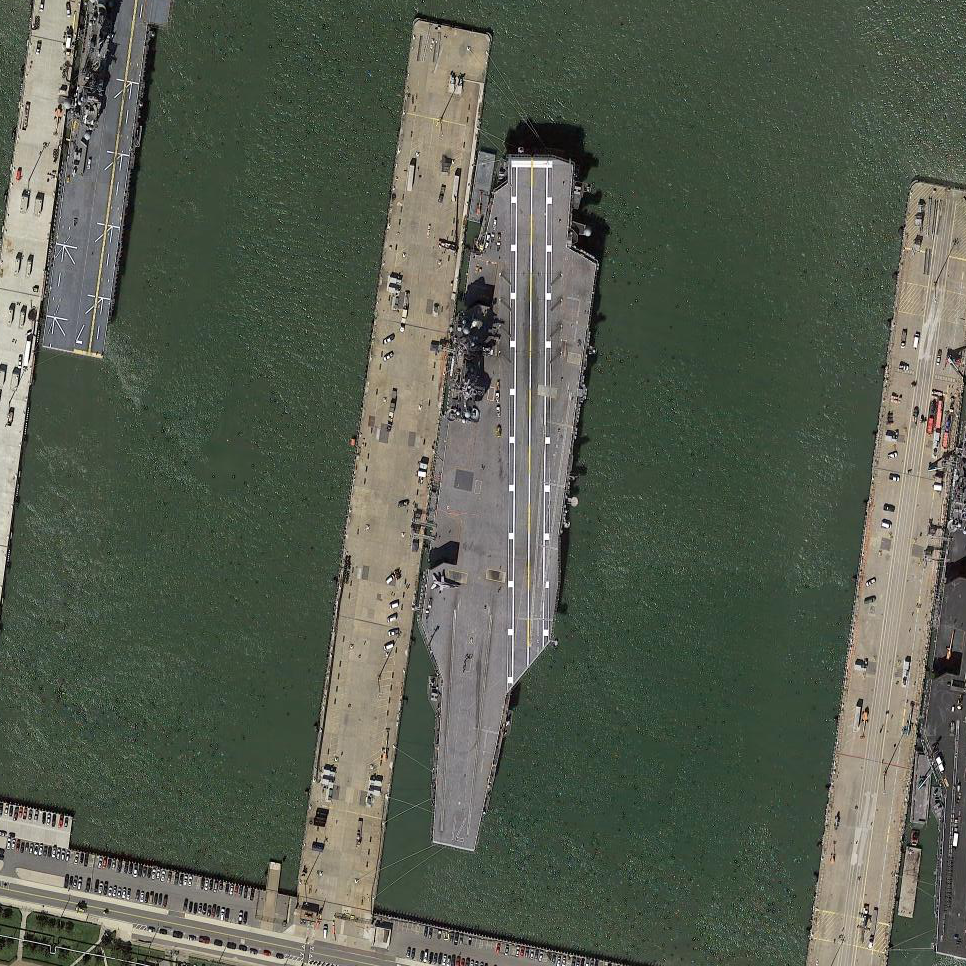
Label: aircraft_carrier